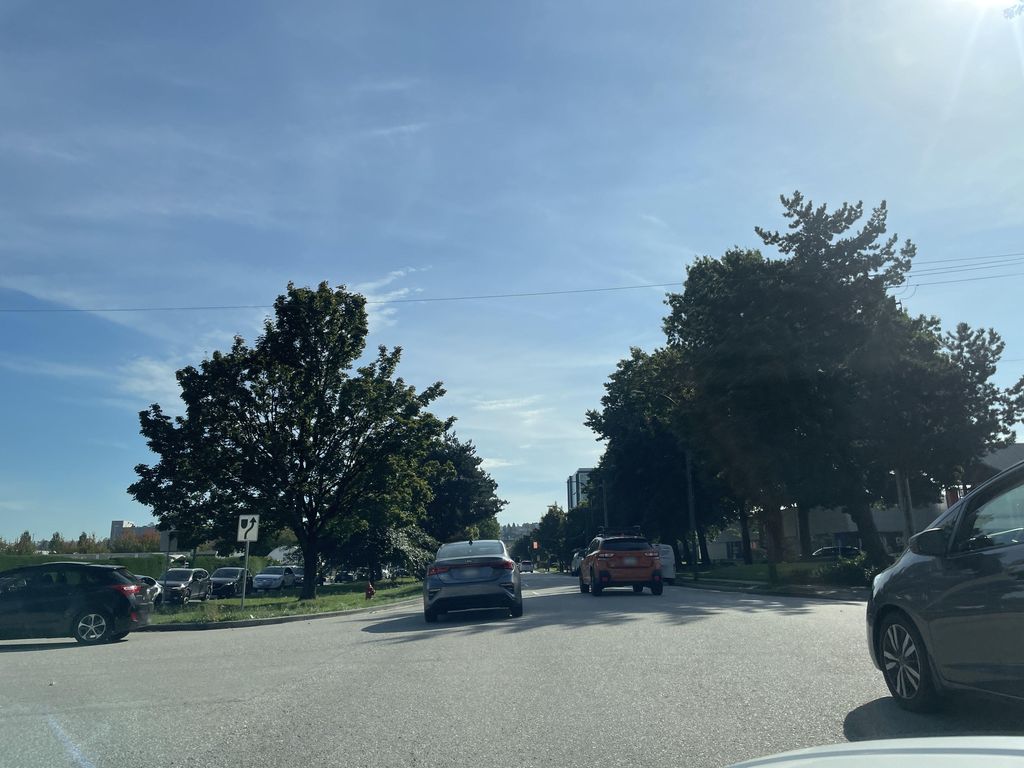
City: vancouver